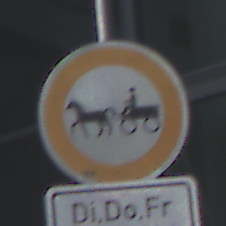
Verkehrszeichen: VerbotGespannfuhrwerke
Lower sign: ZeitangabenMitBeschraenkungAufWochentage3
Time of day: MorningAfternoon
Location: Outdoor (Urban)
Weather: PartlyCloudy
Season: NotSpecified
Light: Natural